Question: I was trying to connect my android-login to php-localhost in order to use web server database(mysql) but im not able to do it due to error my code below.
Can you pls help me on this.. Thanks!
Android :
'''
ArrayList<NameValuePair> nameValuePairs = new ArrayList<NameValuePair>();
nameValuePairs.add(new BasicNameValuePair("username",username));
nameValuePairs.add(new BasicNameValuePair("password",password));
HttpClient httpclient = new DefaultHttpClient();
HttpPost httppost = new HttpPost("http://localhost/folder/jsonlogin.php");
httppost.setEntity(new UrlEncodedFormEntity(nameValuePairs));
HttpResponse response = httpclient.execute(httppost);
HttpEntity entity = response.getEntity();
is = entity.getContent();
'''
jsonlogin.php:
'''
<?php
include('dbconnection.php');
$q=mysql_query("SELECT * FROM accounts WHERE username='".$_REQUEST['username']."' and password='".$_REQUEST['password']."'")or die(mysql_error());
$numrows = mysql_num_rows($q);
if($numrows > 0)
{
while($e=mysql_fetch_assoc($q))
$output[]=$e;
print(json_encode($output));
}
'''
ERROR LOG:

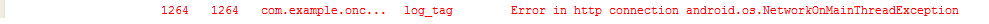
Answer: '''
HttpPost httppost = new HttpPost("localhost/folder/jsonlogin.php");
'''
This is the culprit. You're not specifying the protocol, this has to start with 'http://', so your 'URL' should be like this:
'''
HttpPost httppost = new HttpPost("http://localhost/folder/jsonlogin.php");
'''
However, if you're calling this on a different machine where you're running the Android code, you'll have to specify the local IP address instead, something like: 'http://192.168.X.YYY/folder/jsonlogin.php'.